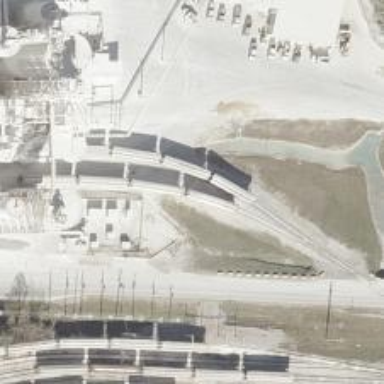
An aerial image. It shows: Railway spur service line used for aggregate transportation.